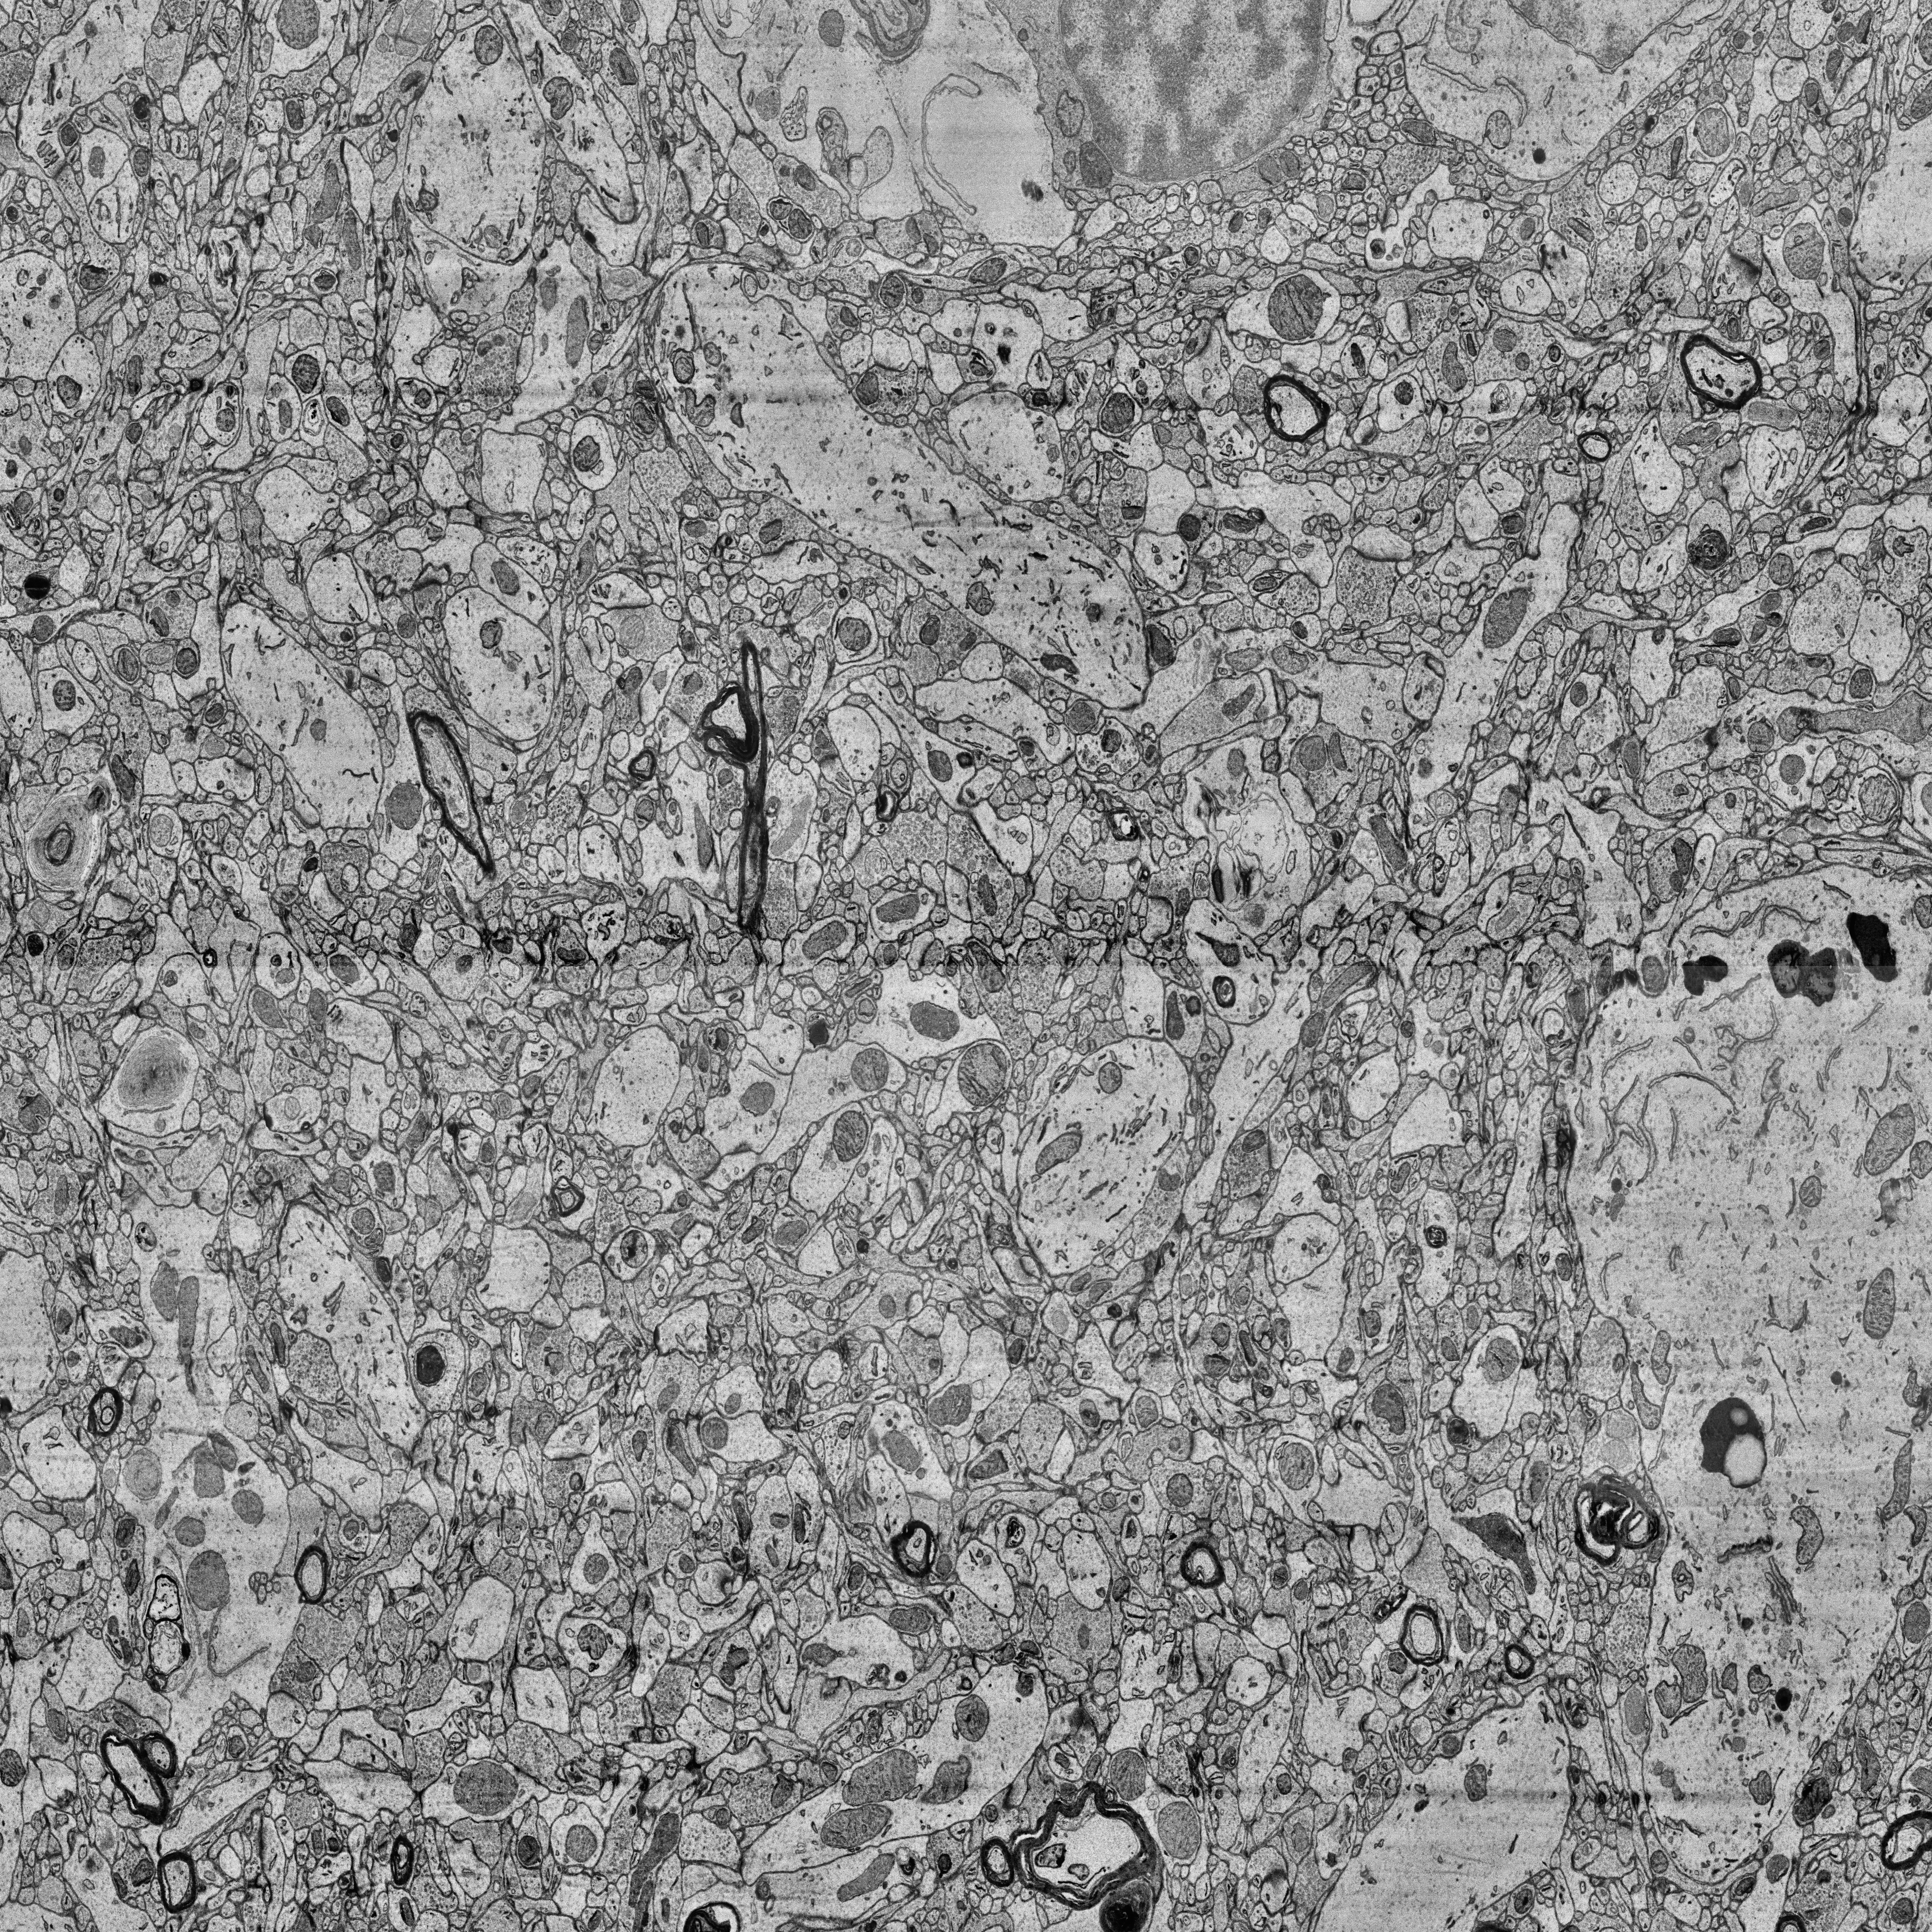
Electron microscopy slice of human cortex tissue
Slice depth (z): 192
Mitochondria instances in slice: 489